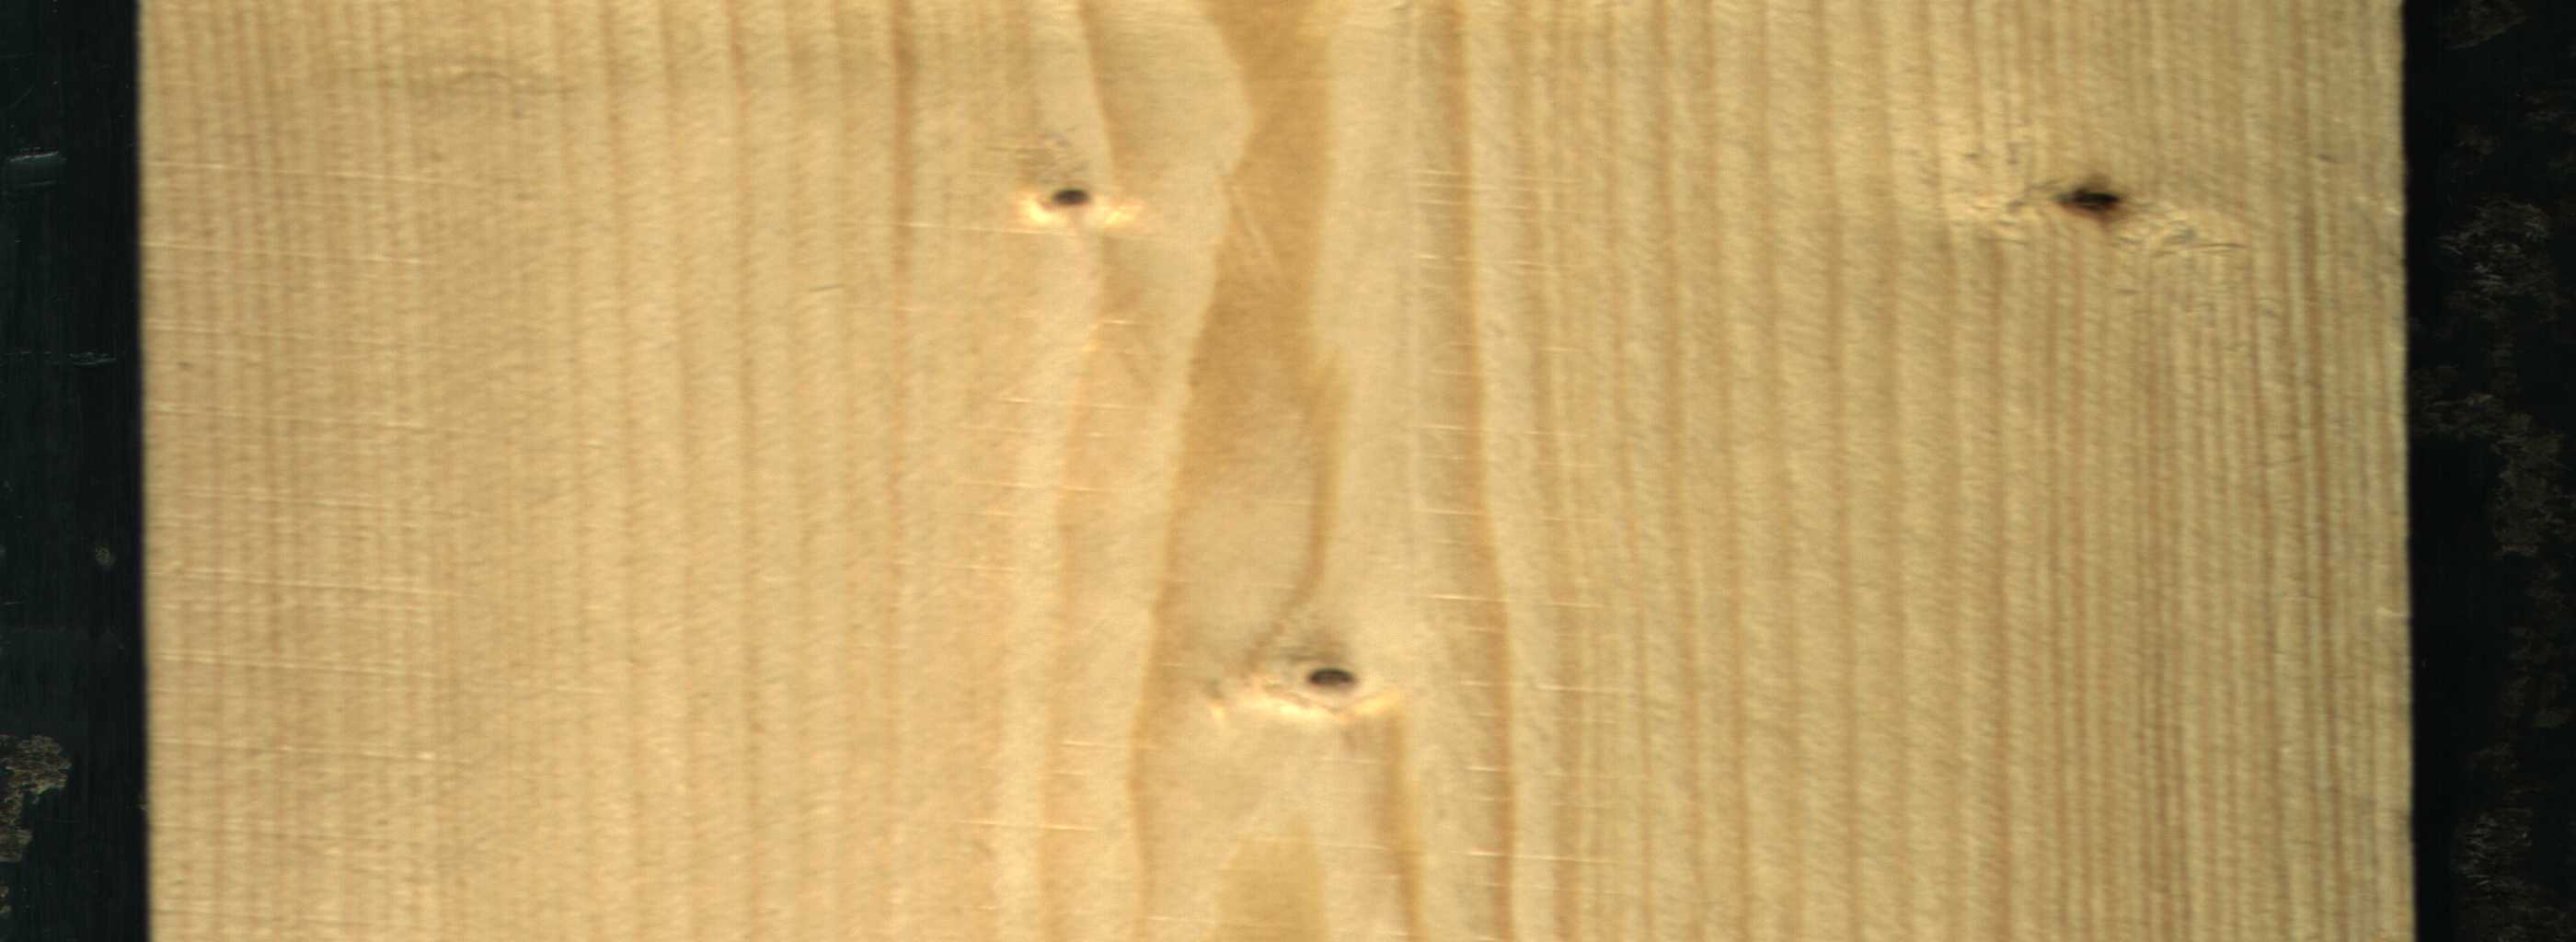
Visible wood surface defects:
Dead_Knot
Live_Knot
Live_Knot